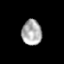
Tissue: lung
Cell type: Others
Senescence score: 0.2029
Nuclear area (px): 496
Mean DAPI intensity: 172.226